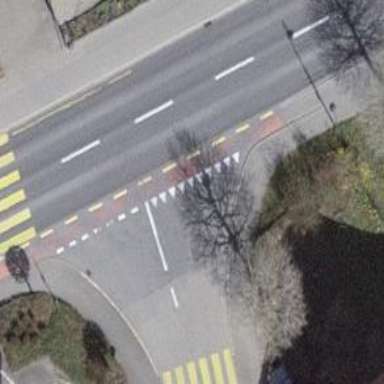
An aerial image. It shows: Road with "give way" sign.